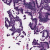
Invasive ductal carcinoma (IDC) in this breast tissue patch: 0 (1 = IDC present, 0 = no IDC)